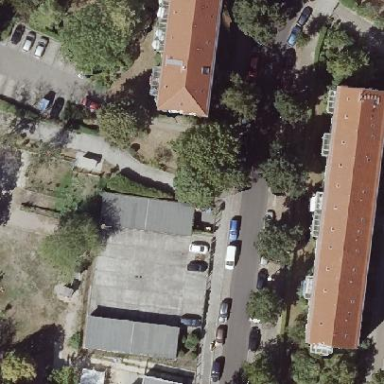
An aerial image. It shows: Area designated for garages.